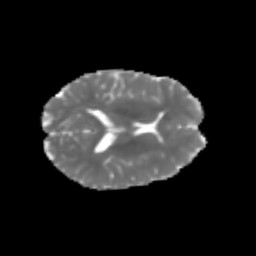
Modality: MD
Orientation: axial
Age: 31
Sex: female
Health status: healthy